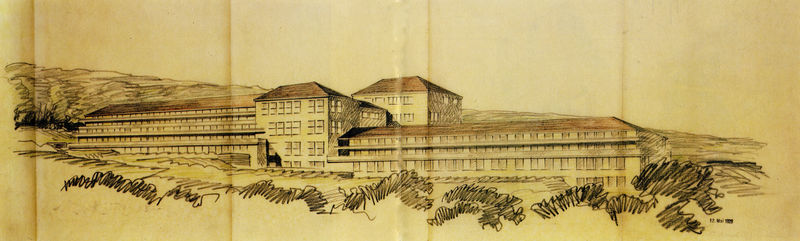
Titel: Bezirkskrankenhaus, Maulbronn, perspektivische Ansicht, Entwurfsvariante
Künstler: Richard Döcker
Schlagwörter: berg, grün, bunt, fenster, schwarz, skizze, dach, gebäude, gras, haus, rasen, rot, wiese, pflanzen, front, balkon, dächer, hotel, balkone, entwurf, vorderansicht, krankenhaus, stockwerke